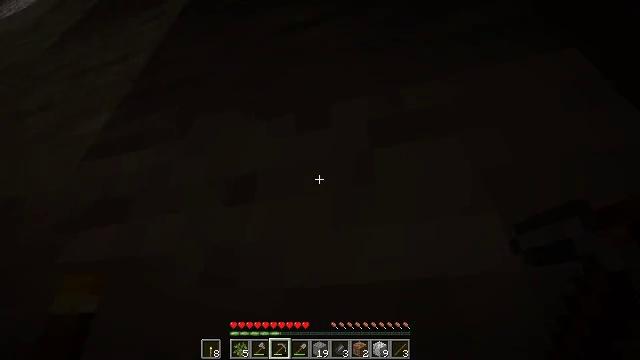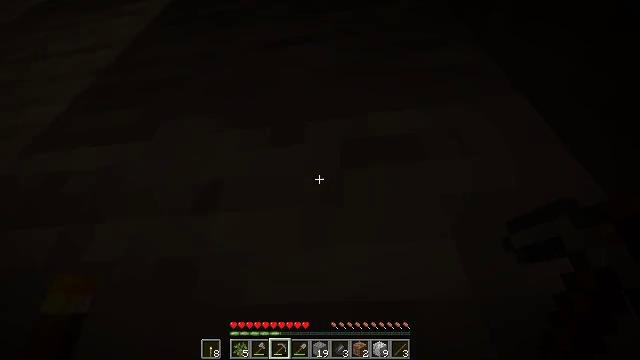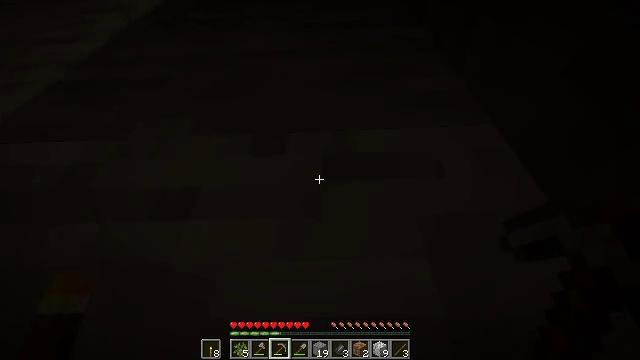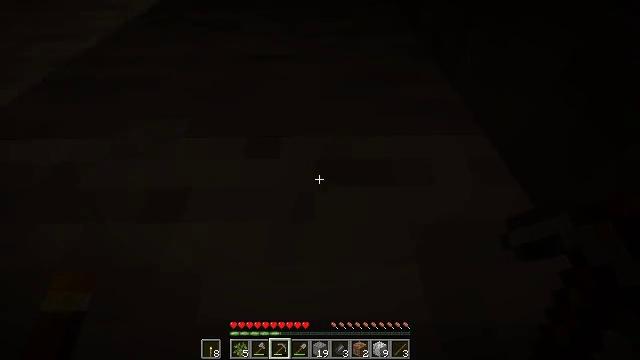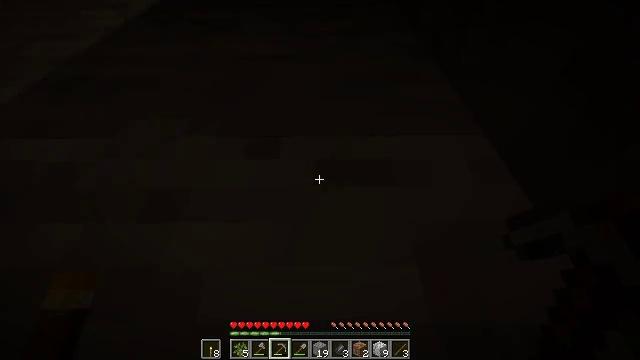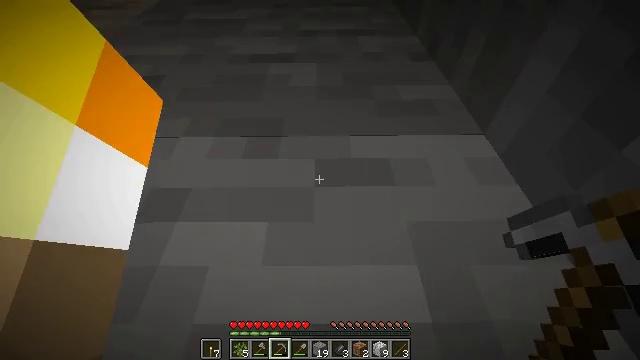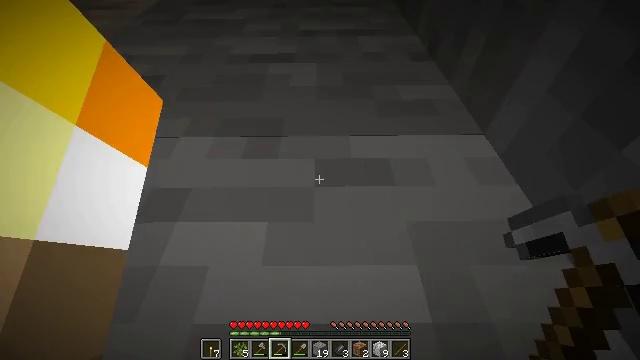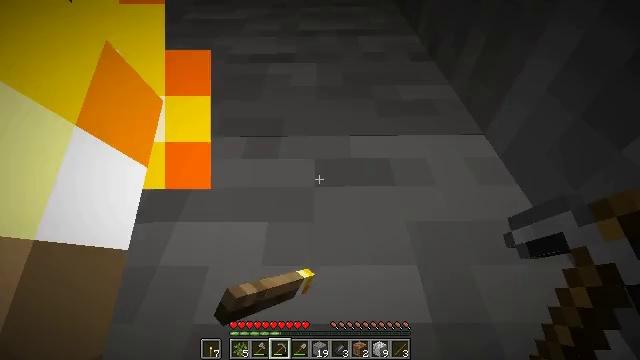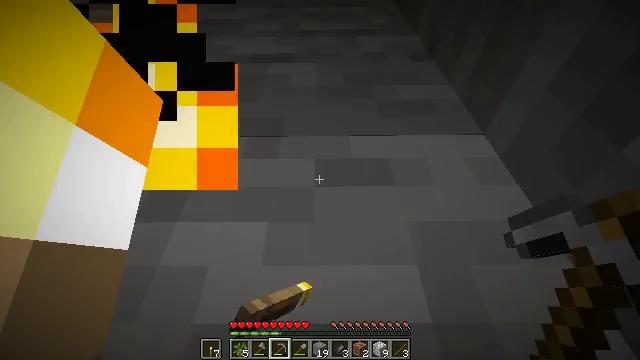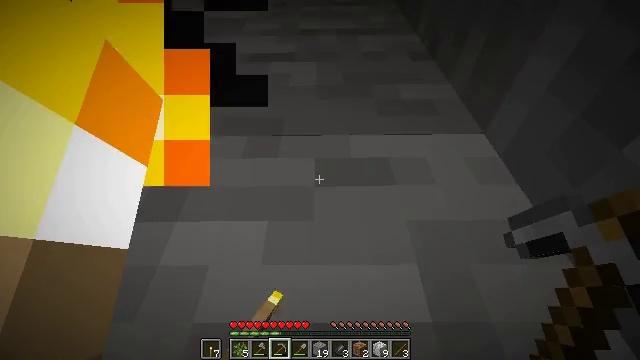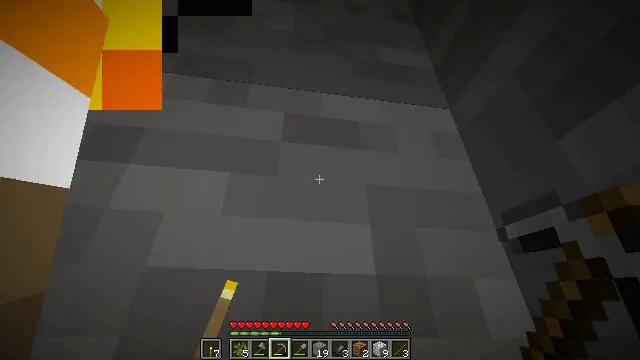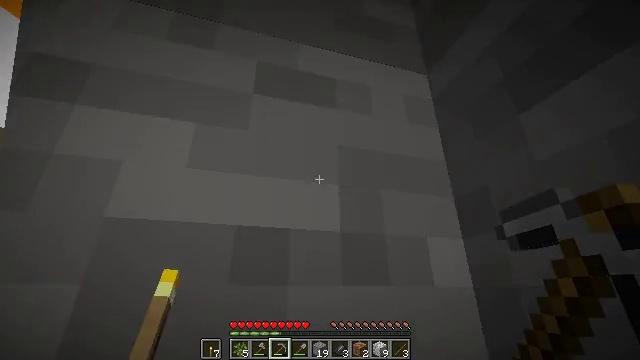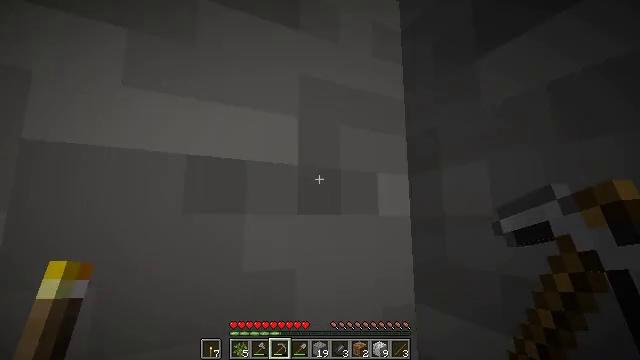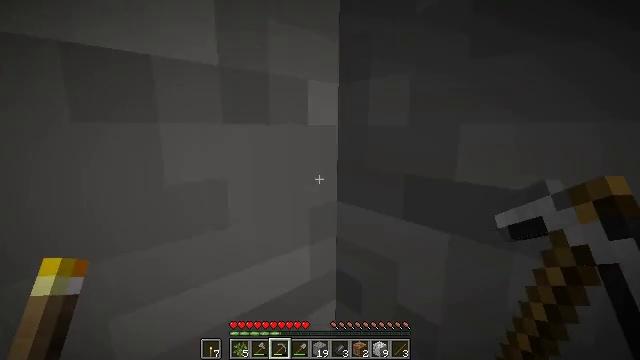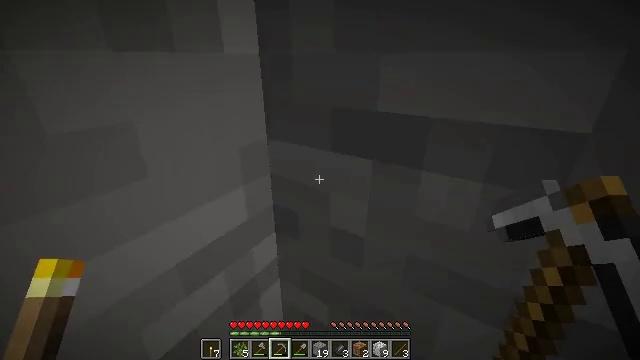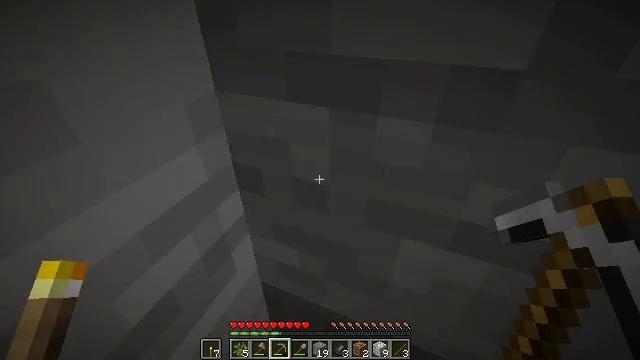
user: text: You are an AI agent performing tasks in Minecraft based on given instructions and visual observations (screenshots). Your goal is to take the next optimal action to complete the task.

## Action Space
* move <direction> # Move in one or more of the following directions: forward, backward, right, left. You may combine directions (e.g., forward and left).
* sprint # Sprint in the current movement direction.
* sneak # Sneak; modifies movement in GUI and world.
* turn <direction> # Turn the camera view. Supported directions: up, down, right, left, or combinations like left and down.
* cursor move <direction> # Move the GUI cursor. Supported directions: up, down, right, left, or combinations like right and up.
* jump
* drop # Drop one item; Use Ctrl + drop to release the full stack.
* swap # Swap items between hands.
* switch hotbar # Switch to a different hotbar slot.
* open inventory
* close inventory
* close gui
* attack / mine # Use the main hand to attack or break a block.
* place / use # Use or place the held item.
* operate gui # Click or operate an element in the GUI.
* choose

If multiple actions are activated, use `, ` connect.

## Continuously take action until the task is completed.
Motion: motion action
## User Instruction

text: Harvest stone in the caves.
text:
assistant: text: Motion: turn right and up
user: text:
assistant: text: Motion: turn right and up
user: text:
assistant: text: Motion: turn right and up
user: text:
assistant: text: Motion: no_op
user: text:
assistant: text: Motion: use / place
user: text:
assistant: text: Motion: use / place
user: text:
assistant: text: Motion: use / place
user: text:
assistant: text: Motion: no_op
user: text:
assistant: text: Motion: no_op
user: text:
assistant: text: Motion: turn right and down
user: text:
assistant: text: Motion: turn right and down
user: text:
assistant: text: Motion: turn right and down
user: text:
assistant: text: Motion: turn right and down
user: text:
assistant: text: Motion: turn right and down
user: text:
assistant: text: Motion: turn right and down
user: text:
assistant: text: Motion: turn right and down
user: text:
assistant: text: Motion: turn right
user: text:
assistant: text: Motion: turn right
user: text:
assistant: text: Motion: no_op
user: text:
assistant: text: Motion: no_op
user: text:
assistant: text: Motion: attack / mine
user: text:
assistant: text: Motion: attack / mine
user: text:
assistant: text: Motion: attack / mine
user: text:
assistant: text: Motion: attack / mine
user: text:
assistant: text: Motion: turn down, attack / mine
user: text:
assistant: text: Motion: turn down, attack / mine
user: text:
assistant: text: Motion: turn right and down, attack / mine
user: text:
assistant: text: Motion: turn right and down, attack / mine
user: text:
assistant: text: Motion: turn right and down, attack / mine
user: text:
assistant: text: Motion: attack / mine